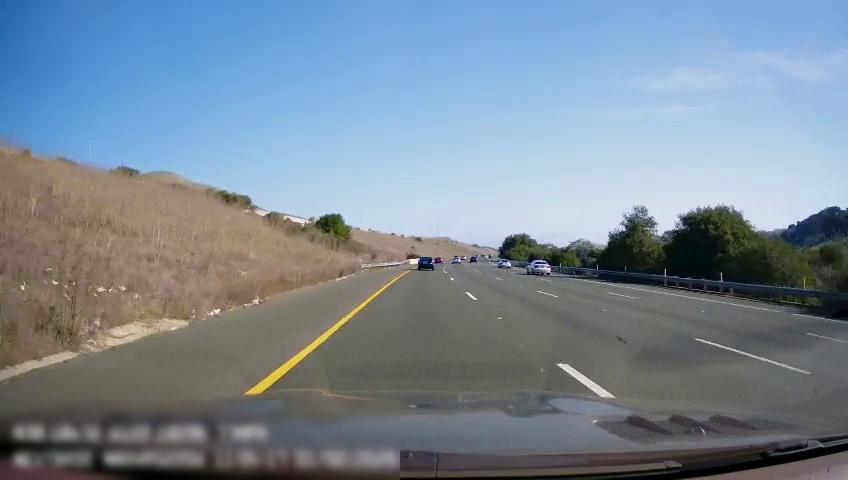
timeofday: Day
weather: Sunny
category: Drivable Space
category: Vehicles | Car
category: Vehicles | Car
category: Vehicles | Car
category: Vehicles | Car
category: Lanes | Alternate Lane
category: Lanes | Alternate Lane
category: Lanes | Alternate Lane
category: Lanes | Current Lane
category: Lanes | Alternate Lane